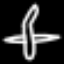
Label: airplane